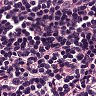
Metastatic tissue present: no